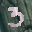
Label: 3